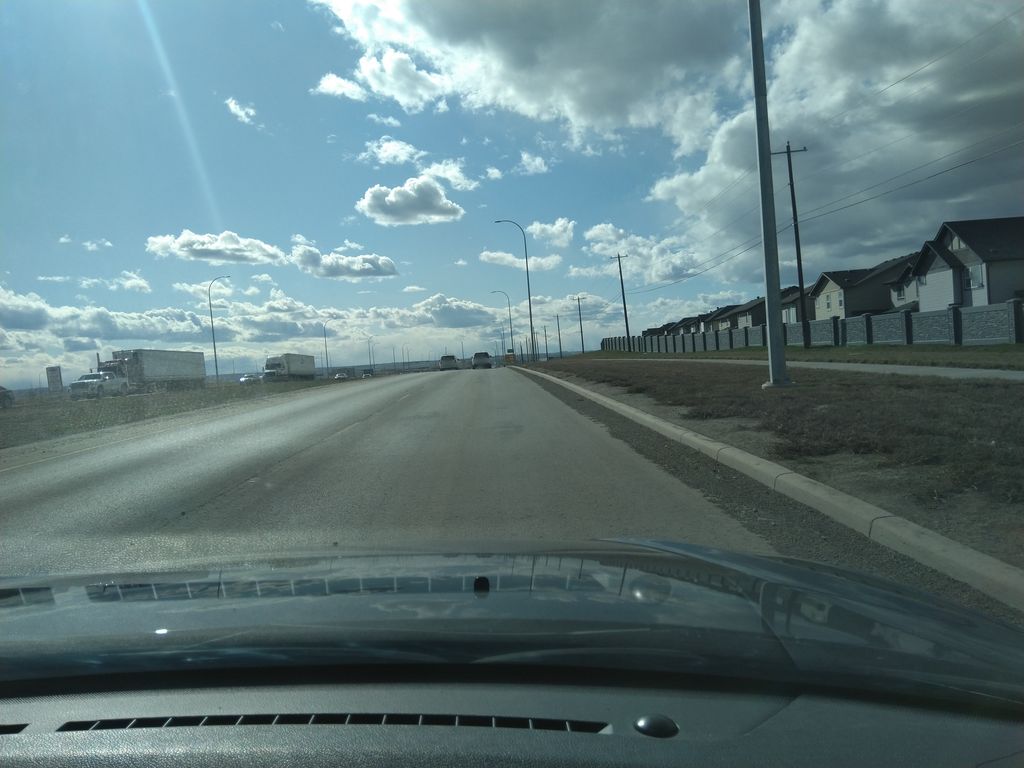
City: calgary